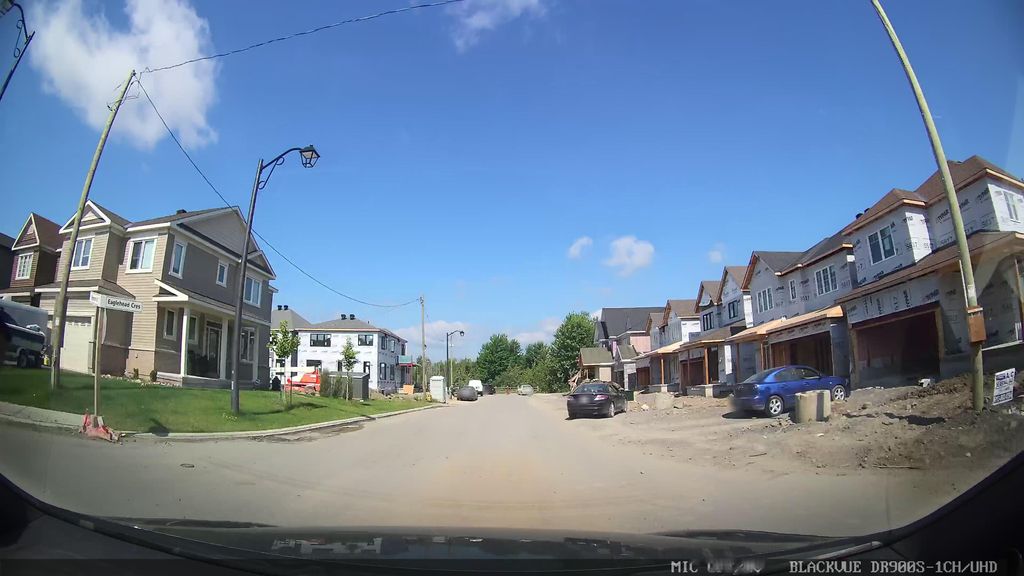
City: ottawa-gatineau